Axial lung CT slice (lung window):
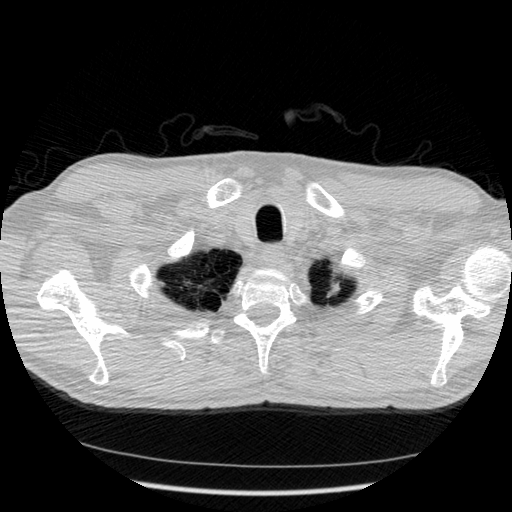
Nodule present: no